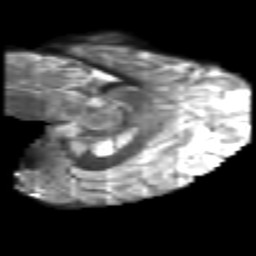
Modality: T2w
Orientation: sagittal
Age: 44
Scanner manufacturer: philips
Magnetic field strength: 3 T
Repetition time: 8.592 s
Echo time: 0.1268 s